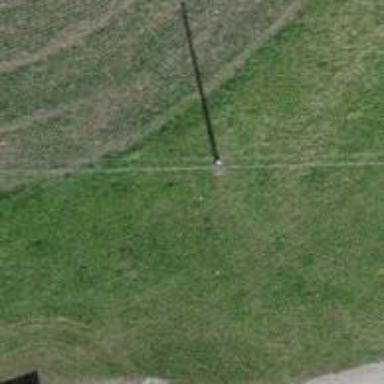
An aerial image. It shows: Minor power line.